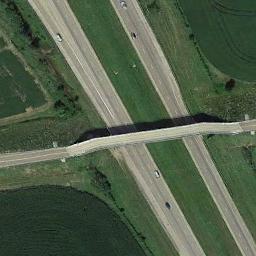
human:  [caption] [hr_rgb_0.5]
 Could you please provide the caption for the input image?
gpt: The grass is under the overpass .

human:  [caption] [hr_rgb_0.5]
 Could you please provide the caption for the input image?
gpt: The perimeter of the overpasses is completely covered by vegetation .

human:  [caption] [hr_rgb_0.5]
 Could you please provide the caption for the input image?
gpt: The cross-line overpass is over the roads on the green space .

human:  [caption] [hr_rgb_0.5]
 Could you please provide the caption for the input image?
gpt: The overpass is next to the grass with some cars .

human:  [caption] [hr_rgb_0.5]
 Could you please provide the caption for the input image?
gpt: There are green meadows and two lakes beside the overpass .